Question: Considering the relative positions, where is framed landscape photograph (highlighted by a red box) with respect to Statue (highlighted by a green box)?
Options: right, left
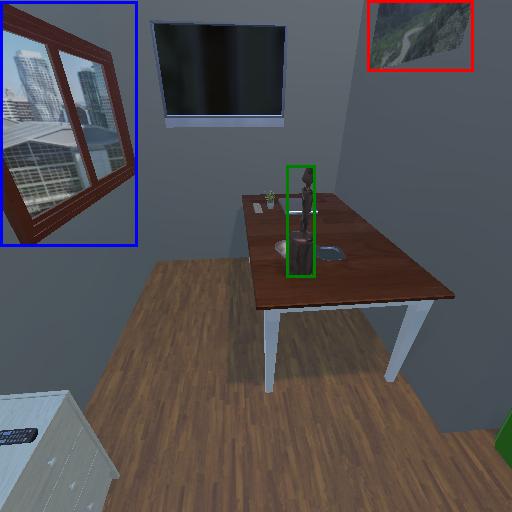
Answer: right